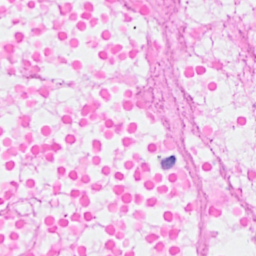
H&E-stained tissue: Breast